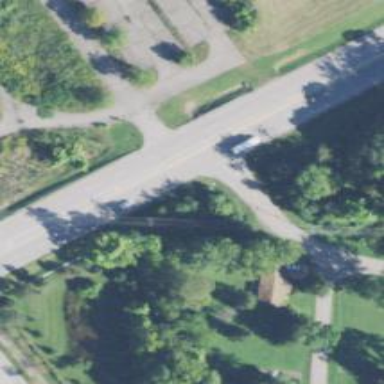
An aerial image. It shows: Secondary road.